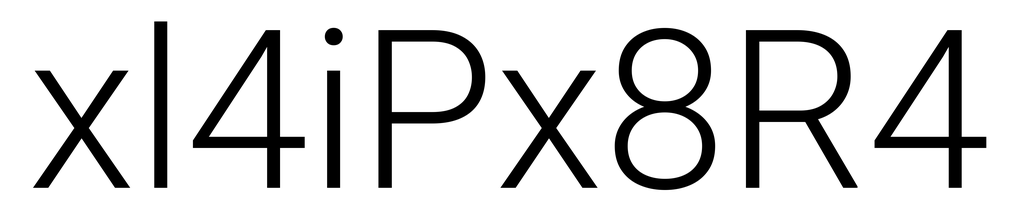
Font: Roboto_Light